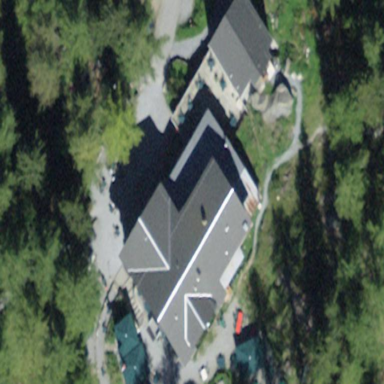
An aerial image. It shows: Hotel building.